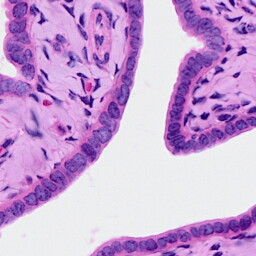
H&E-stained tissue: Ovarian